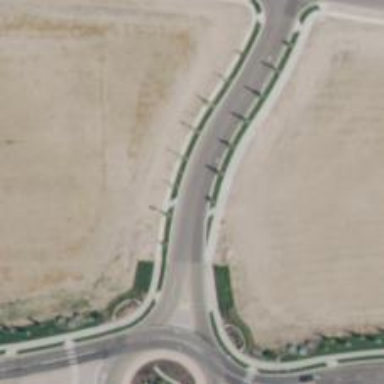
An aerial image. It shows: Unmarked crossing on cycleway.